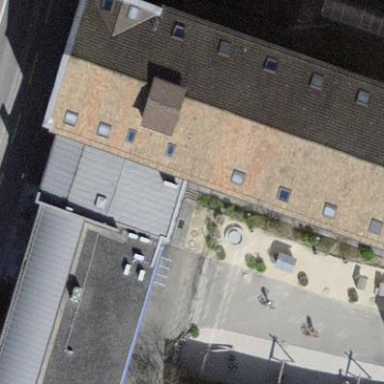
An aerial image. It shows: School building at the university campus.